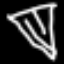
Label: diamond